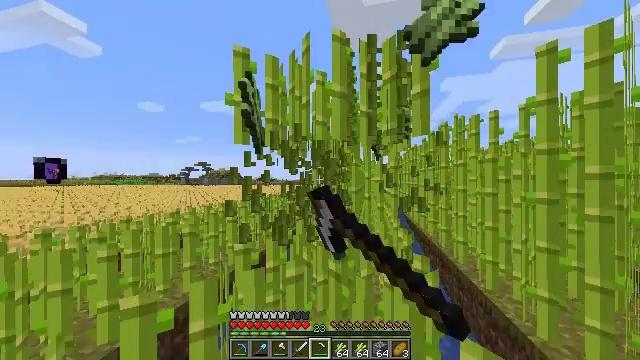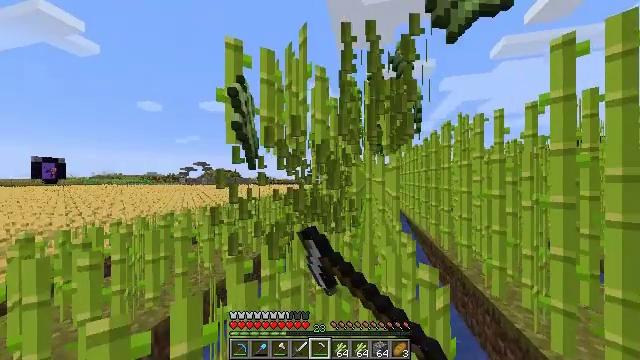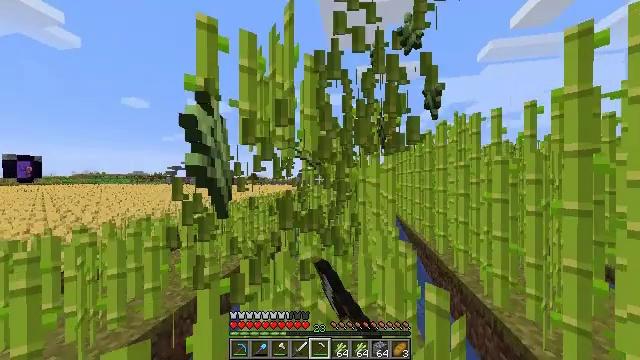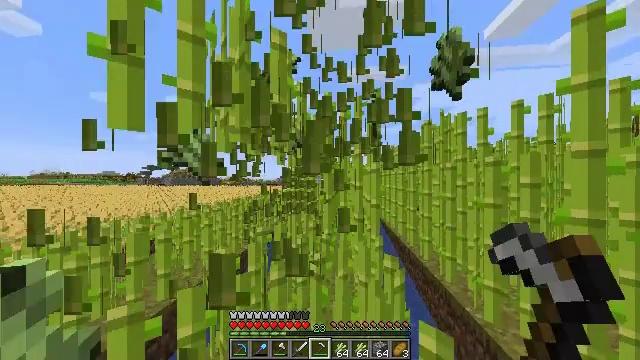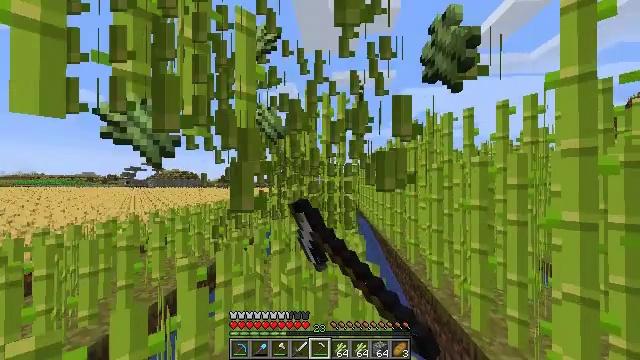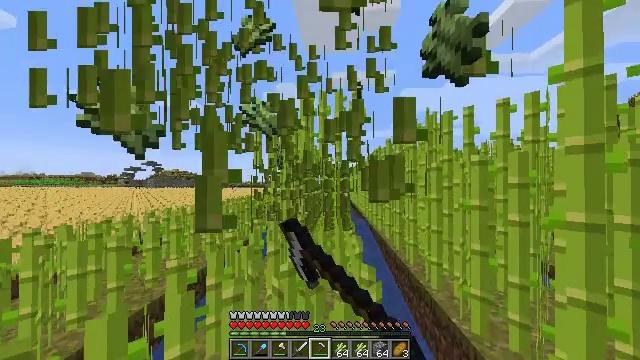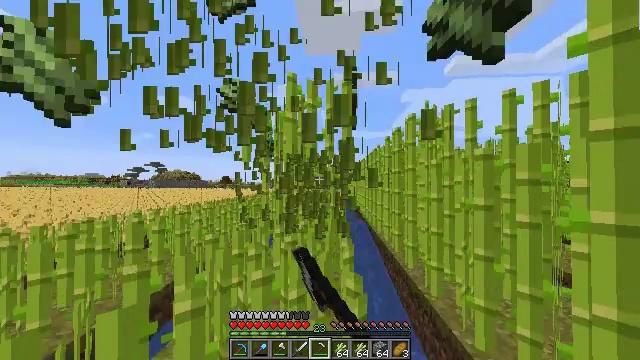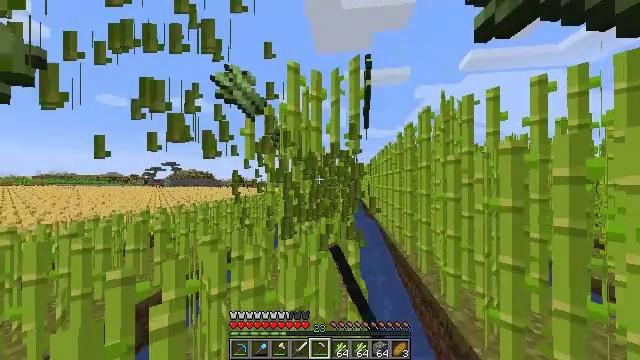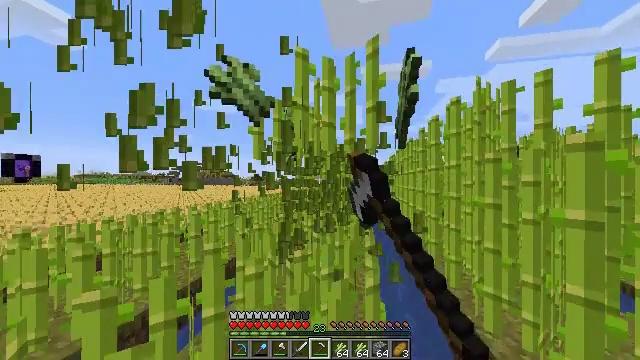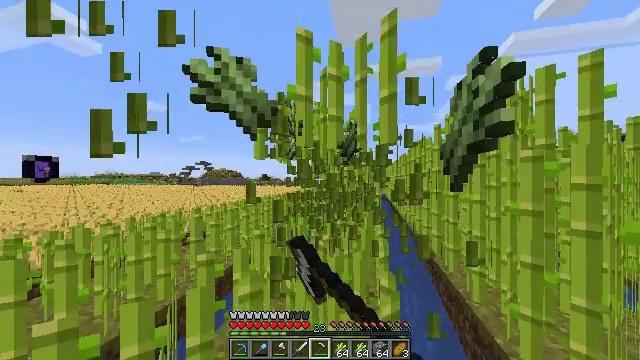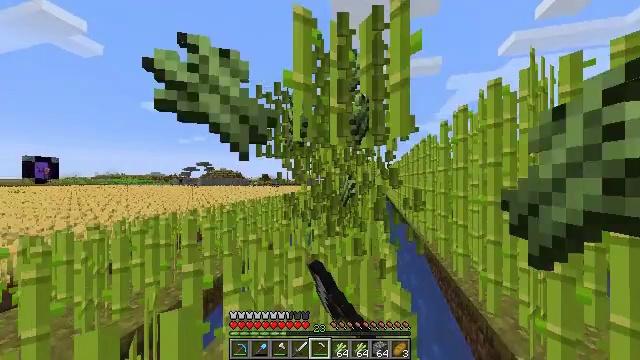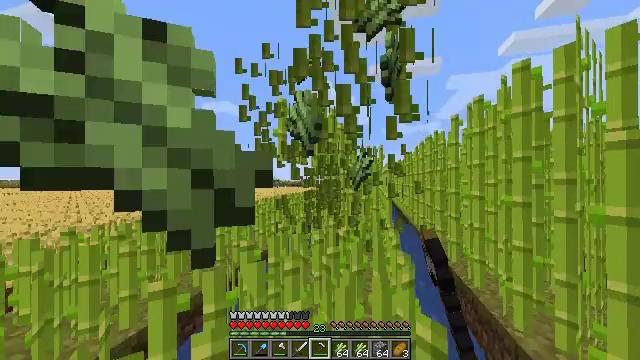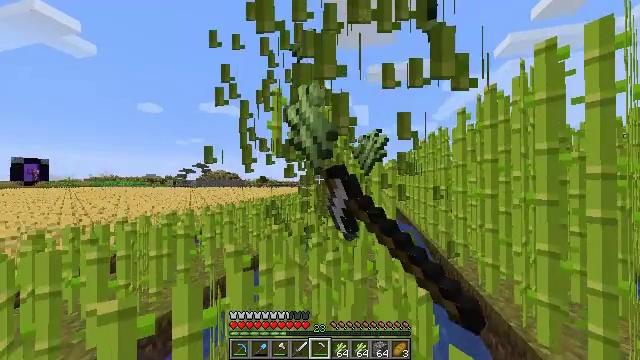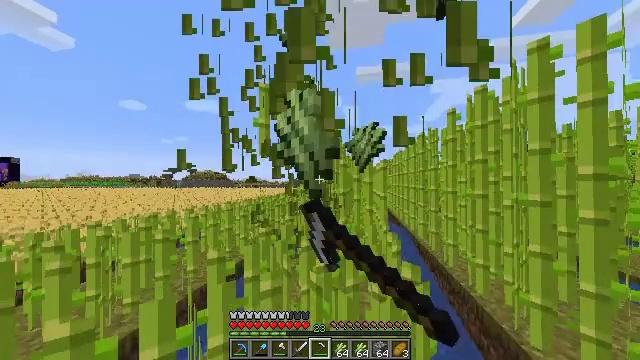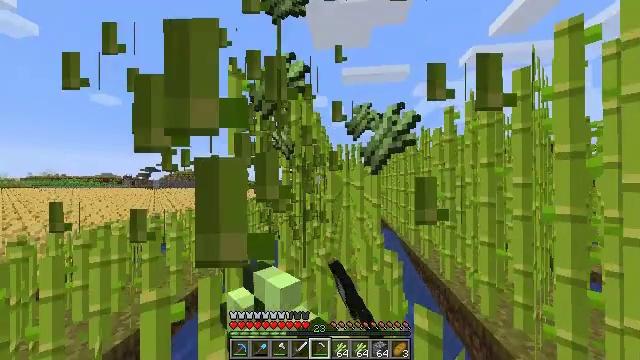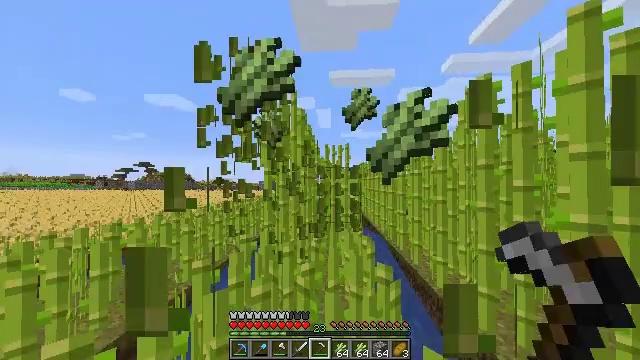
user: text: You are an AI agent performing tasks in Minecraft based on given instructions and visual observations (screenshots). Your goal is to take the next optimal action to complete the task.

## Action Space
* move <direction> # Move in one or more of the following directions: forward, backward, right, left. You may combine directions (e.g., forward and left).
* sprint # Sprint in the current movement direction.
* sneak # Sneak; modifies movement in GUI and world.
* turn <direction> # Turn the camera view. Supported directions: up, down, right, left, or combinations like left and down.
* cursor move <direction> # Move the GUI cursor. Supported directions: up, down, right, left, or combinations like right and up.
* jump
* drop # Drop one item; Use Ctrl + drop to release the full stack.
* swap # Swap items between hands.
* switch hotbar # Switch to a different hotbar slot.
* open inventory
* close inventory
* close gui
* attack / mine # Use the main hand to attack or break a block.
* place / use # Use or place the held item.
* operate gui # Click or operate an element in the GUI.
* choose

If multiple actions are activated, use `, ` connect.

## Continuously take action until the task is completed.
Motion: motion action
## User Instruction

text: Mine the sugar cane near rivers.
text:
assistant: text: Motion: move forward, sprint, attack / mine
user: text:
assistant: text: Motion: move forward, sprint, turn right, attack / mine
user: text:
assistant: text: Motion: move forward and move right, sprint, turn right, attack / mine
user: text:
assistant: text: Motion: move forward and move right, sprint, turn right, attack / mine
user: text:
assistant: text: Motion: move forward and move right, sprint, attack / mine
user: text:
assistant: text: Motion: move forward, sprint, attack / mine
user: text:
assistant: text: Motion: move forward, sprint, turn left, attack / mine
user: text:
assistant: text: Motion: move forward, sprint, turn left, attack / mine
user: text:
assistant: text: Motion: move forward, sprint, turn left, attack / mine
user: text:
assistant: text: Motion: move forward, sprint, attack / mine
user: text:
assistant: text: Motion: move forward, sprint, attack / mine
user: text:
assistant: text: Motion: move forward, sprint, attack / mine
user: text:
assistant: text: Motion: move forward, sprint, turn right, attack / mine
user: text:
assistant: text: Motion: move forward, sprint, turn right, attack / mine
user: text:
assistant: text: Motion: move forward, sprint, turn right, attack / mine
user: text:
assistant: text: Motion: move forward, sprint, turn right, attack / mine
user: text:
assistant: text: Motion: move forward, sprint, attack / mine
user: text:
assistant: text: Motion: move forward, sprint, attack / mine
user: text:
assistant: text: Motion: move forward, sprint, attack / mine
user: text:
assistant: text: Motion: move forward, sprint, turn left, attack / mine
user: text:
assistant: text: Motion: move forward, sprint, turn left, attack / mine
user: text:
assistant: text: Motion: move forward, sprint, turn left, attack / mine
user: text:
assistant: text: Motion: move forward, sprint, attack / mine
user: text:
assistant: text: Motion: move forward, sprint, attack / mine
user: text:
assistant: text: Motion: move forward, sprint, attack / mine
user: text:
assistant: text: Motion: move forward and move right, sprint, turn right, attack / mine
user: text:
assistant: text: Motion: move forward and move right, sprint, turn right, attack / mine
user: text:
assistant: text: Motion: move forward and move right, sprint, turn right, attack / mine
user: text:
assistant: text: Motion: move forward and move right, sprint, attack / mine
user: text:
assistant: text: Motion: move forward, sprint, attack / mine